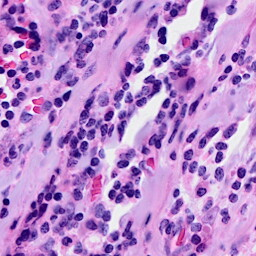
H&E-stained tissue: Breast